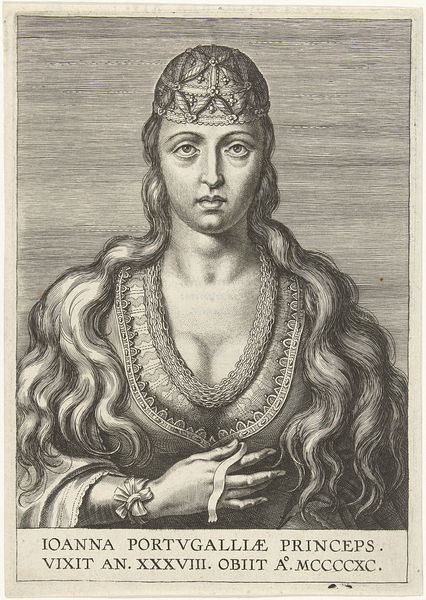
Titel: Portret van prinses Joanna van Portugal
Künstler: Cornelis (I) Galle
Standort: Amsterdam
Institution: Rijksmuseum
Schlagwörter: portrait, chapeau, femme, cheveux, jeune, impression, bonnet, casquette, reine, portugal, cheveau